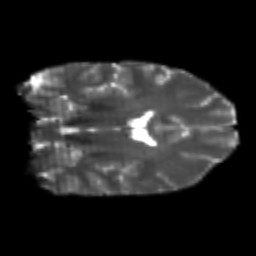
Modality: T2w
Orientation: coronal
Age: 22
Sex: female
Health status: healthy
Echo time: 0.074 s